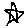
Label: star